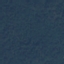
Label: Forest